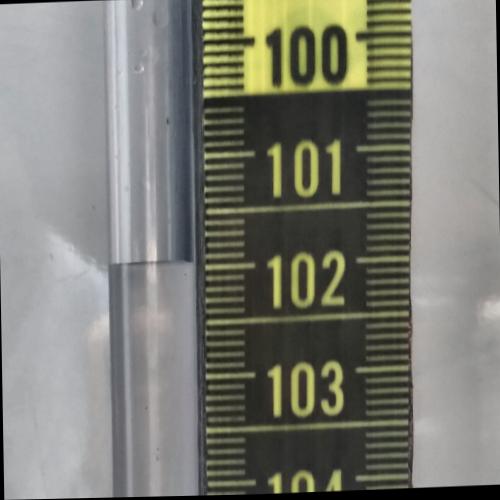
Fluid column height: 101.9 cm